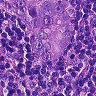
Metastatic tissue present: yes